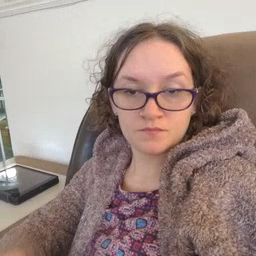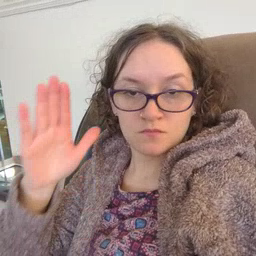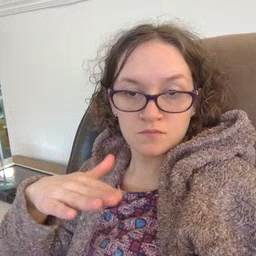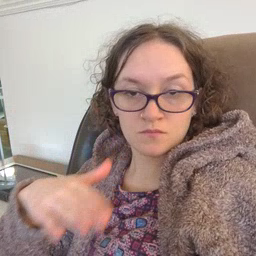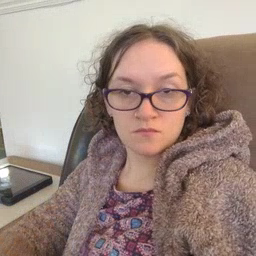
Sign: on